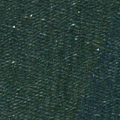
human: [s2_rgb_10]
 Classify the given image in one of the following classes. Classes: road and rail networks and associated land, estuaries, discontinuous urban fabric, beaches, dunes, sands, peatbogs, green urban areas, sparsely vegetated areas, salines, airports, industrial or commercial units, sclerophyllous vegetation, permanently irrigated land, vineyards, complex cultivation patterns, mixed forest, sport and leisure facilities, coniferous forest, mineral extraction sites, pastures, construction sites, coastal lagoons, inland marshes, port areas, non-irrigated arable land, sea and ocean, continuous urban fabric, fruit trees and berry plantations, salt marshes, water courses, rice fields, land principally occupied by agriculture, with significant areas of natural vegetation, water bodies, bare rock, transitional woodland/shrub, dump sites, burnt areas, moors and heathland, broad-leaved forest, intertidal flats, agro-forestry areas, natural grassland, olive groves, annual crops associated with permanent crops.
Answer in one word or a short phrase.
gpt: sea and ocean